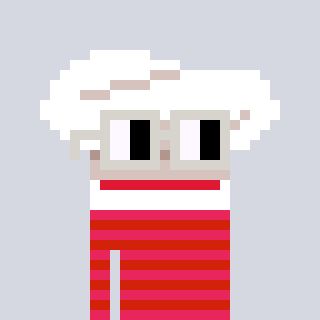
a pixel art character with square light gray glasses, a chef hat-shaped head and a red-colored body on a cool background